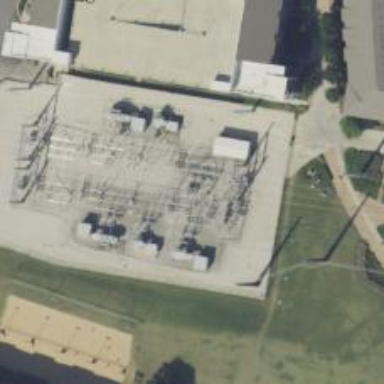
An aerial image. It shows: Switch for power supply.